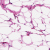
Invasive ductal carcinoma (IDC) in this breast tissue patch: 0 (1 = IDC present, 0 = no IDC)